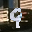
Label: 9